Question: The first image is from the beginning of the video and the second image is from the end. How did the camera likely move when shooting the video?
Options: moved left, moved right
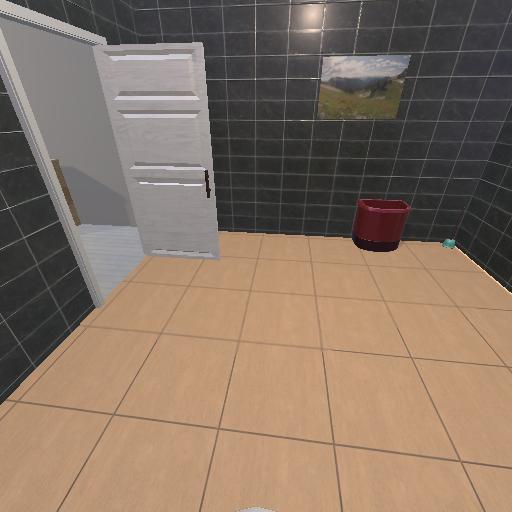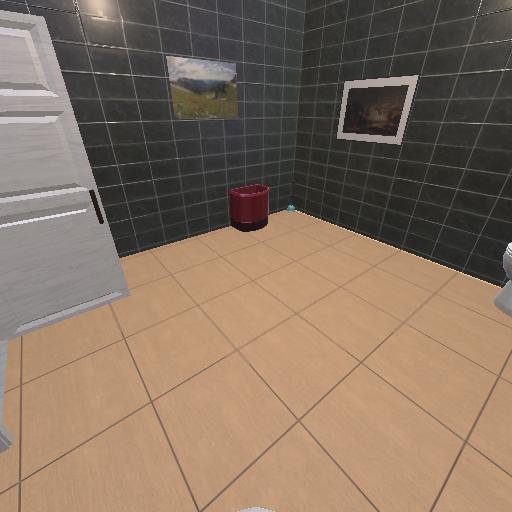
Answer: moved left